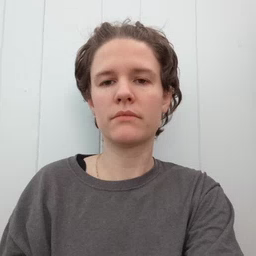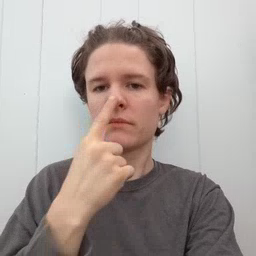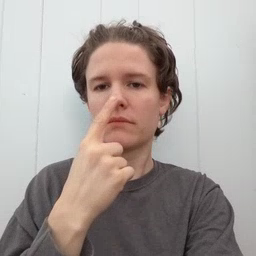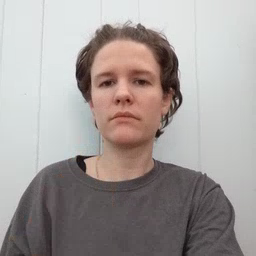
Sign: nose